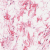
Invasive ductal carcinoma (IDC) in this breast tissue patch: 0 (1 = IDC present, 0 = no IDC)